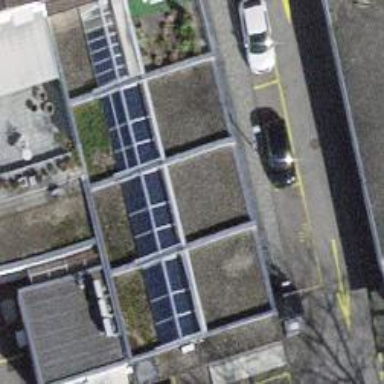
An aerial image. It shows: Solar power generator with photovoltaic panels.